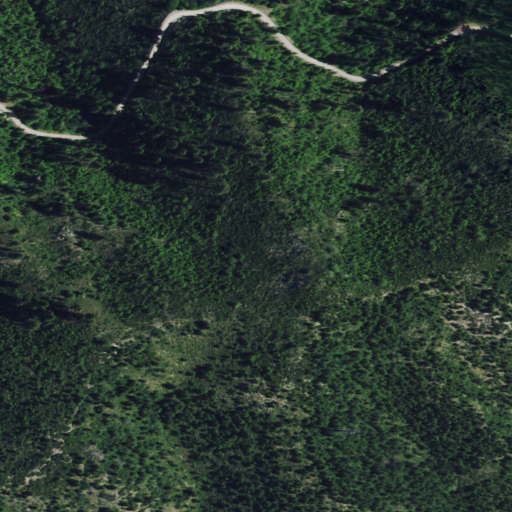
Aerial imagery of ridge(s) in Idaho named Kirkham Ridge containing evergreen forest and shrub